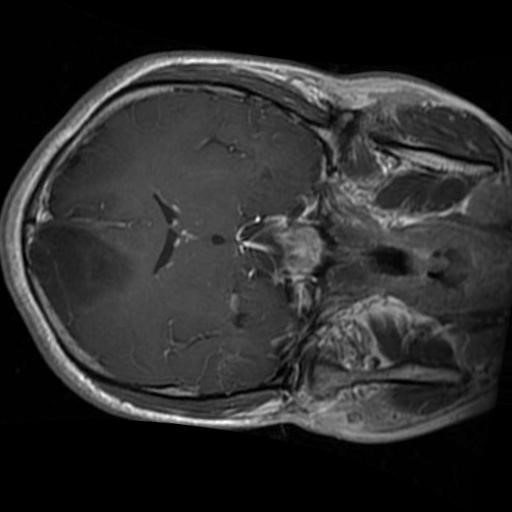
Label: brain_glioma